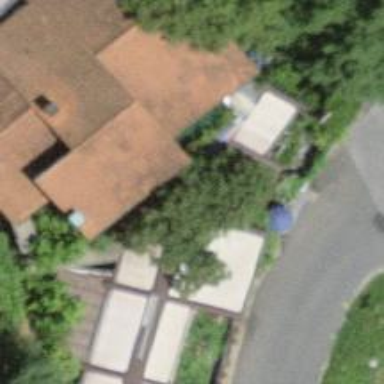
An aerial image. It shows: Restaurant.